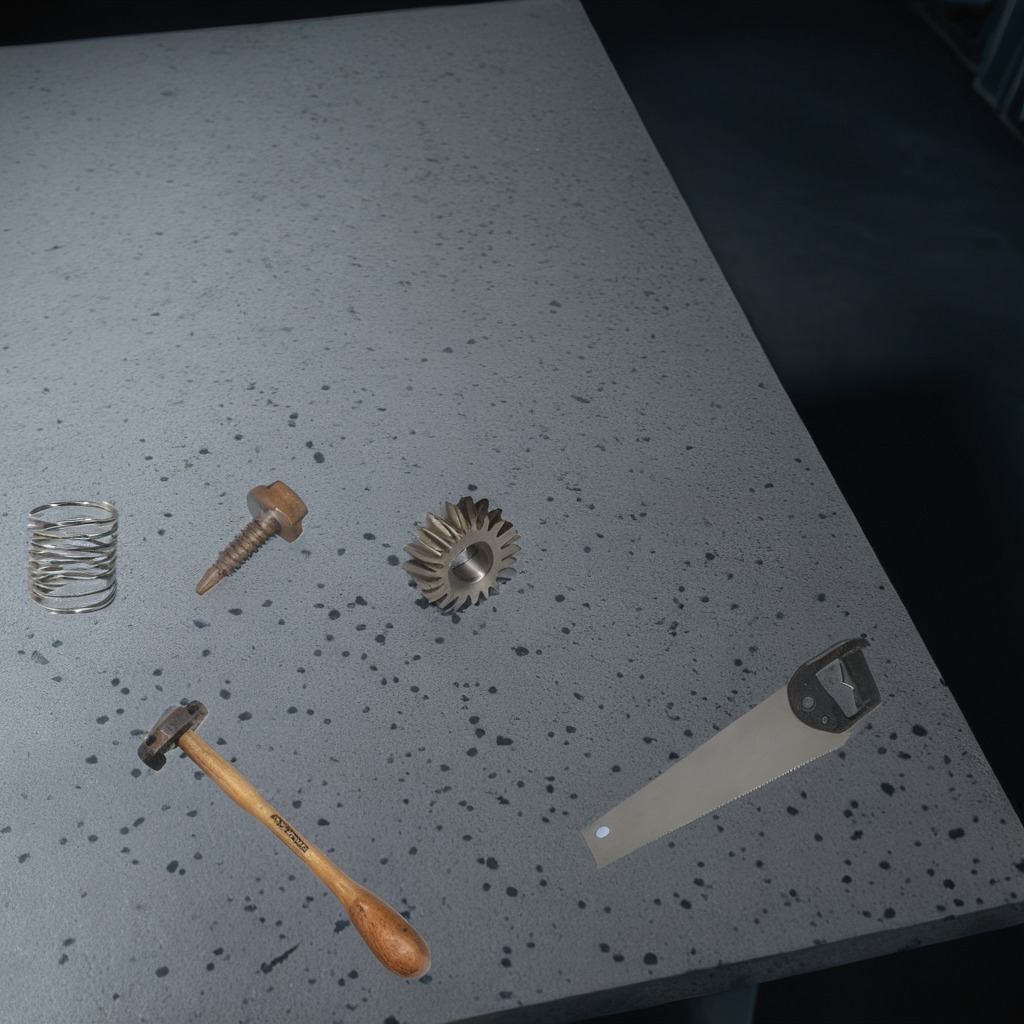
A steel gear with teeth, a hammer, a metal machine screw, a coiled metal spring, and a handheld metal saw are lying on the granite table.